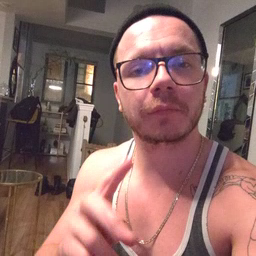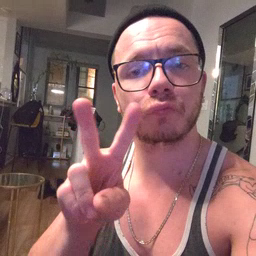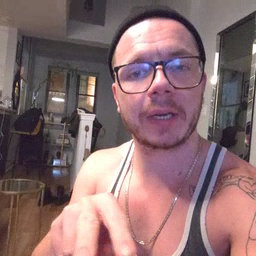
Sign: read